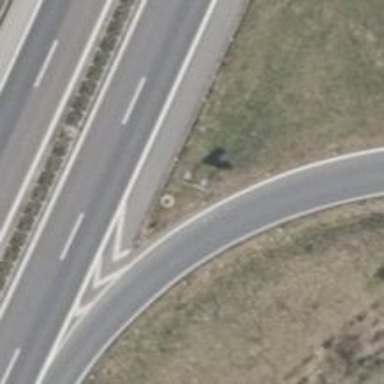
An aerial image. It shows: Asphalt motorway link.